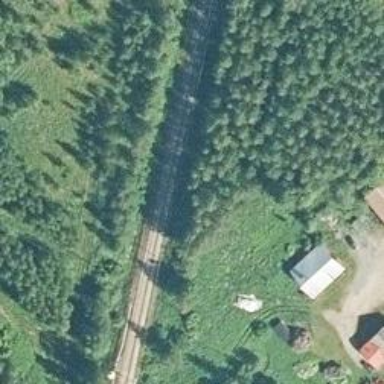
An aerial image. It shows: Railway with continuous electrified contact line.